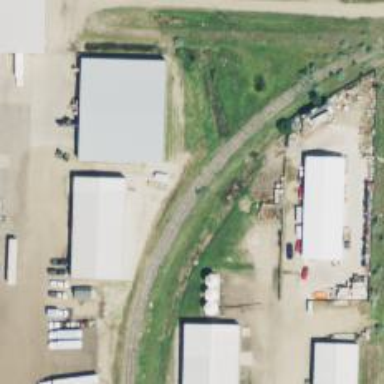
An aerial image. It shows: Railway siding with rails.